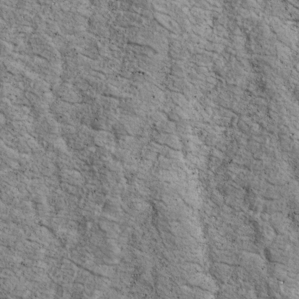
Label: non_frost